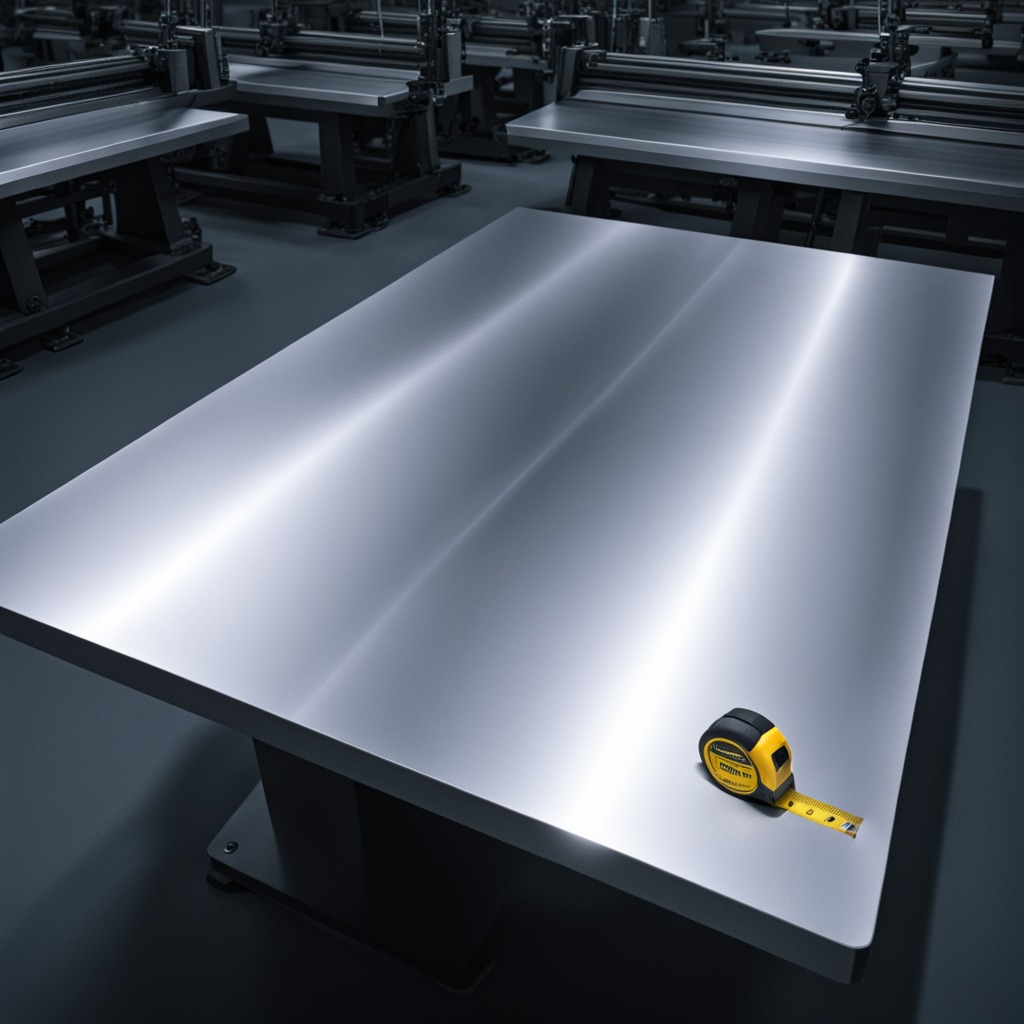
A measuring tape lies on the tabletop.